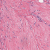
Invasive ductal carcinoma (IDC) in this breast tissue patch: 0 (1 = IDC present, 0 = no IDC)